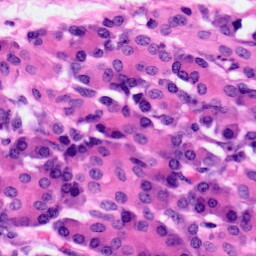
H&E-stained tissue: Pancreatic